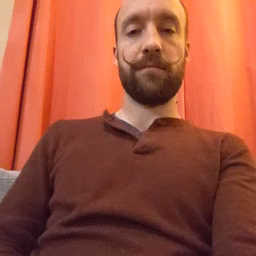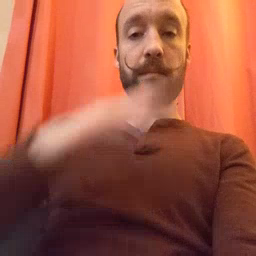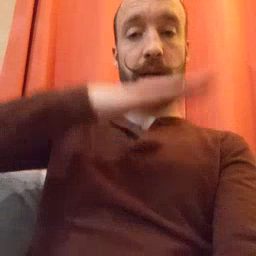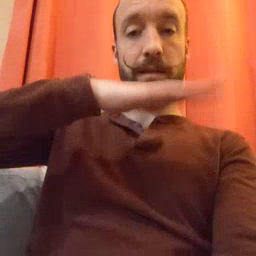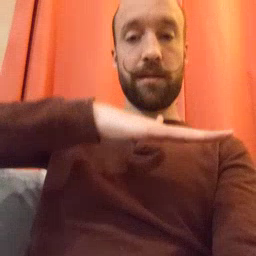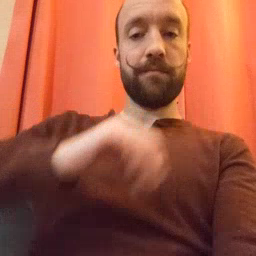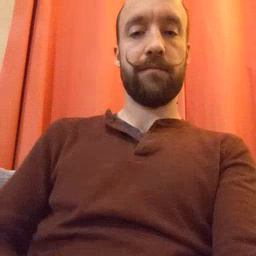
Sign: table